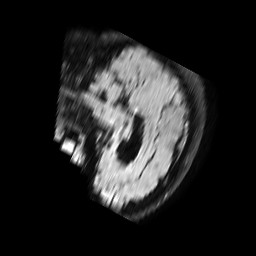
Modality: FLAIR
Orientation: sagittal
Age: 62
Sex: female
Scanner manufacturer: philips
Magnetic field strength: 1.5 T
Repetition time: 6 s
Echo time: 0.1013 s